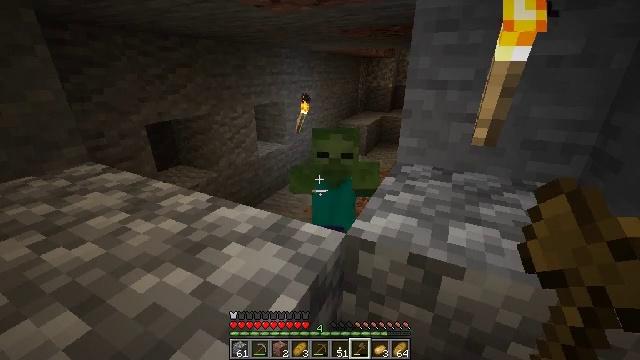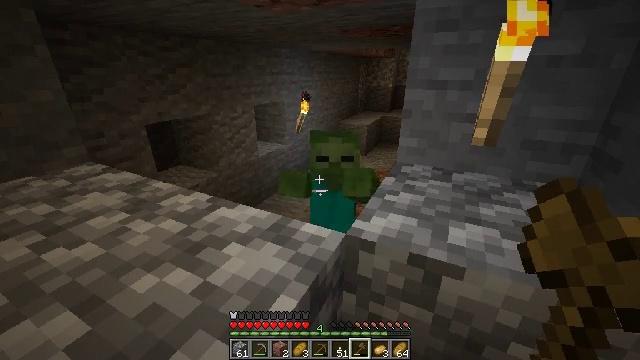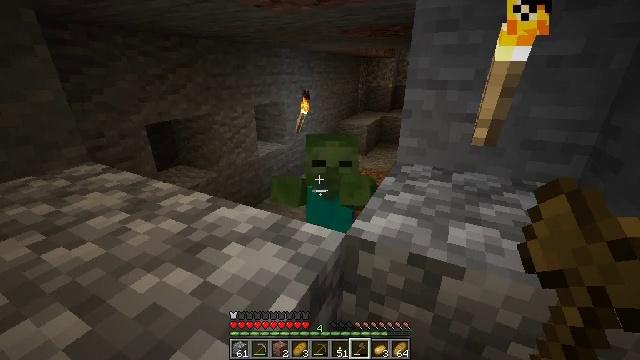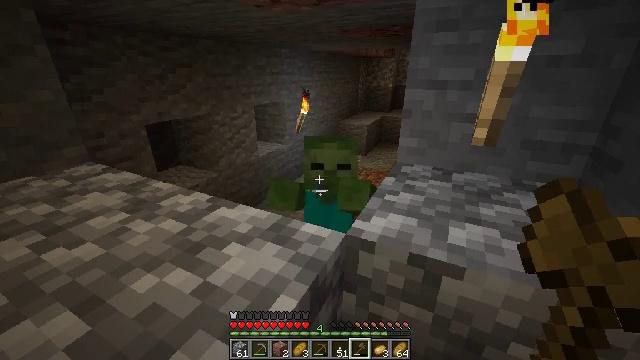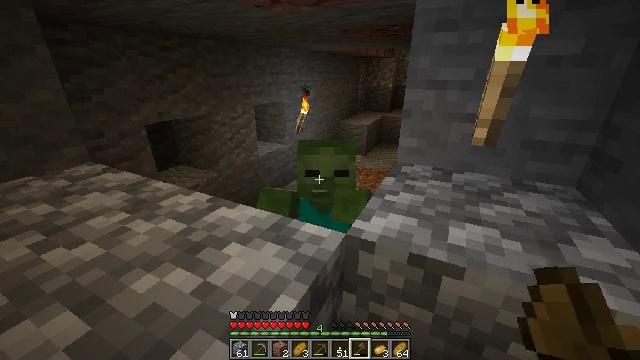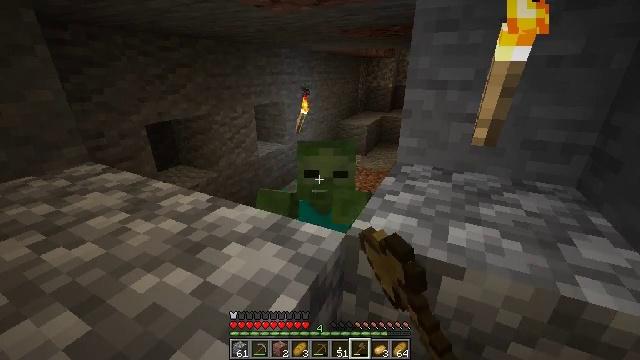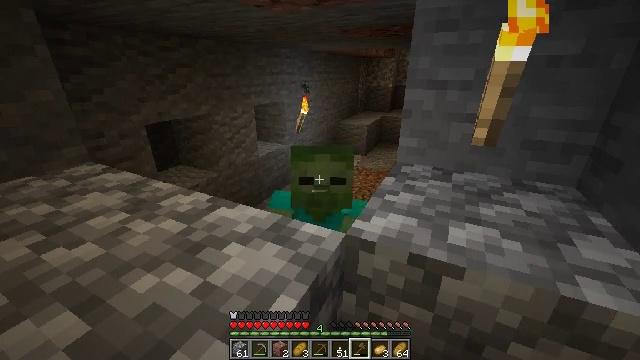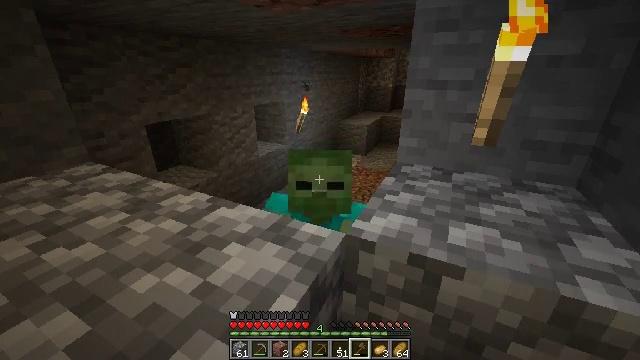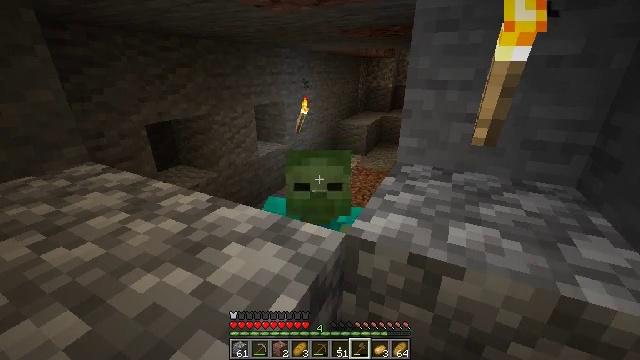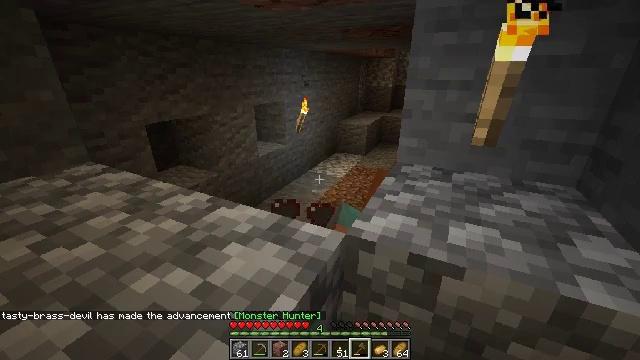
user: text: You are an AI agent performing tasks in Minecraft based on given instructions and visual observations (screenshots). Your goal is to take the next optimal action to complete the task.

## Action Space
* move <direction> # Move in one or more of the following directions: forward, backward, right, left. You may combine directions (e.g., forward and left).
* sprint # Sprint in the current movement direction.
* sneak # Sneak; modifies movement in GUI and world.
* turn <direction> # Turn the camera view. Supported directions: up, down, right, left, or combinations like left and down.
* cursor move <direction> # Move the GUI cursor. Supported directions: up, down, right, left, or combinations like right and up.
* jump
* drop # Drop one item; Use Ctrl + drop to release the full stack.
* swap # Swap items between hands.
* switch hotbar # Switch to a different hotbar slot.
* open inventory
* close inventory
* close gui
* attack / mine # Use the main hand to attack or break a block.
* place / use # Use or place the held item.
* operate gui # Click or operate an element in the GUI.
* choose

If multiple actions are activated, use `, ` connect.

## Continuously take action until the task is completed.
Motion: motion action
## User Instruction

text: Hunt the zombie.
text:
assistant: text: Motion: no_op
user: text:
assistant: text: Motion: no_op
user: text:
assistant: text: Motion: no_op
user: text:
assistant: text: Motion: attack / mine
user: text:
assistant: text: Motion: attack / mine
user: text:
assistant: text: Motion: no_op
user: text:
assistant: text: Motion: no_op
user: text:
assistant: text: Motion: no_op
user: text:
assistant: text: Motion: no_op
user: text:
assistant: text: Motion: no_op